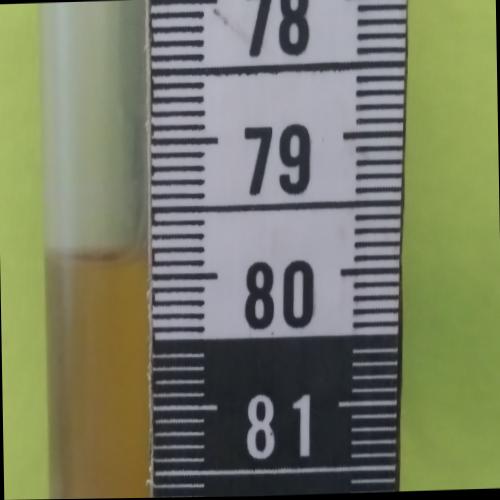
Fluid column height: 79.8 cm